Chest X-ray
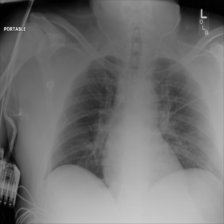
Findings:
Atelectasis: negative
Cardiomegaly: negative
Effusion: negative
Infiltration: negative
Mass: negative
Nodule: negative
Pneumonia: negative
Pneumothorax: negative
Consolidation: positive
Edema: negative
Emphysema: negative
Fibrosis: negative
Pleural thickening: negative
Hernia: negative